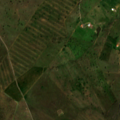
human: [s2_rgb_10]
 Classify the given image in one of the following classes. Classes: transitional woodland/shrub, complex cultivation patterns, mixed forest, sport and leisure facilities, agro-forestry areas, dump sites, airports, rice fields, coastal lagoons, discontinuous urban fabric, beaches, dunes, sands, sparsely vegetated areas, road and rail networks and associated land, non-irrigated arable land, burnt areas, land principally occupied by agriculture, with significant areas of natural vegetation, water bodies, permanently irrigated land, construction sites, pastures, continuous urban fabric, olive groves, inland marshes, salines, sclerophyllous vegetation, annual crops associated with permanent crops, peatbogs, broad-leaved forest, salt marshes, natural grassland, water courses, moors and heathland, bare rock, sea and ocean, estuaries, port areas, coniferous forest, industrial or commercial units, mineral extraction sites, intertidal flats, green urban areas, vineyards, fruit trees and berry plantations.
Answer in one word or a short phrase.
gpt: non-irrigated arable land, agro-forestry areas, transitional woodland/shrub